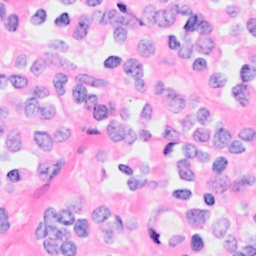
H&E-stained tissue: Breast